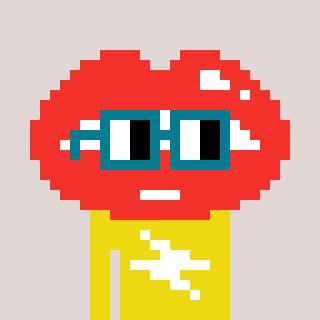
a pixel art character with square dark green glasses, a lips-shaped head and a yellow-colored body on a warm background